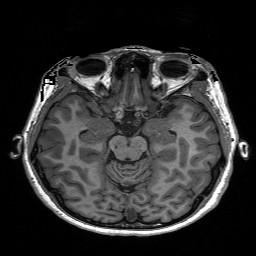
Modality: T1w
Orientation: coronal
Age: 19
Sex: female
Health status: healthy
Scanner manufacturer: siemens
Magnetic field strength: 3 T
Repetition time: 3.2 s